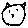
Label: cat